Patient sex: M
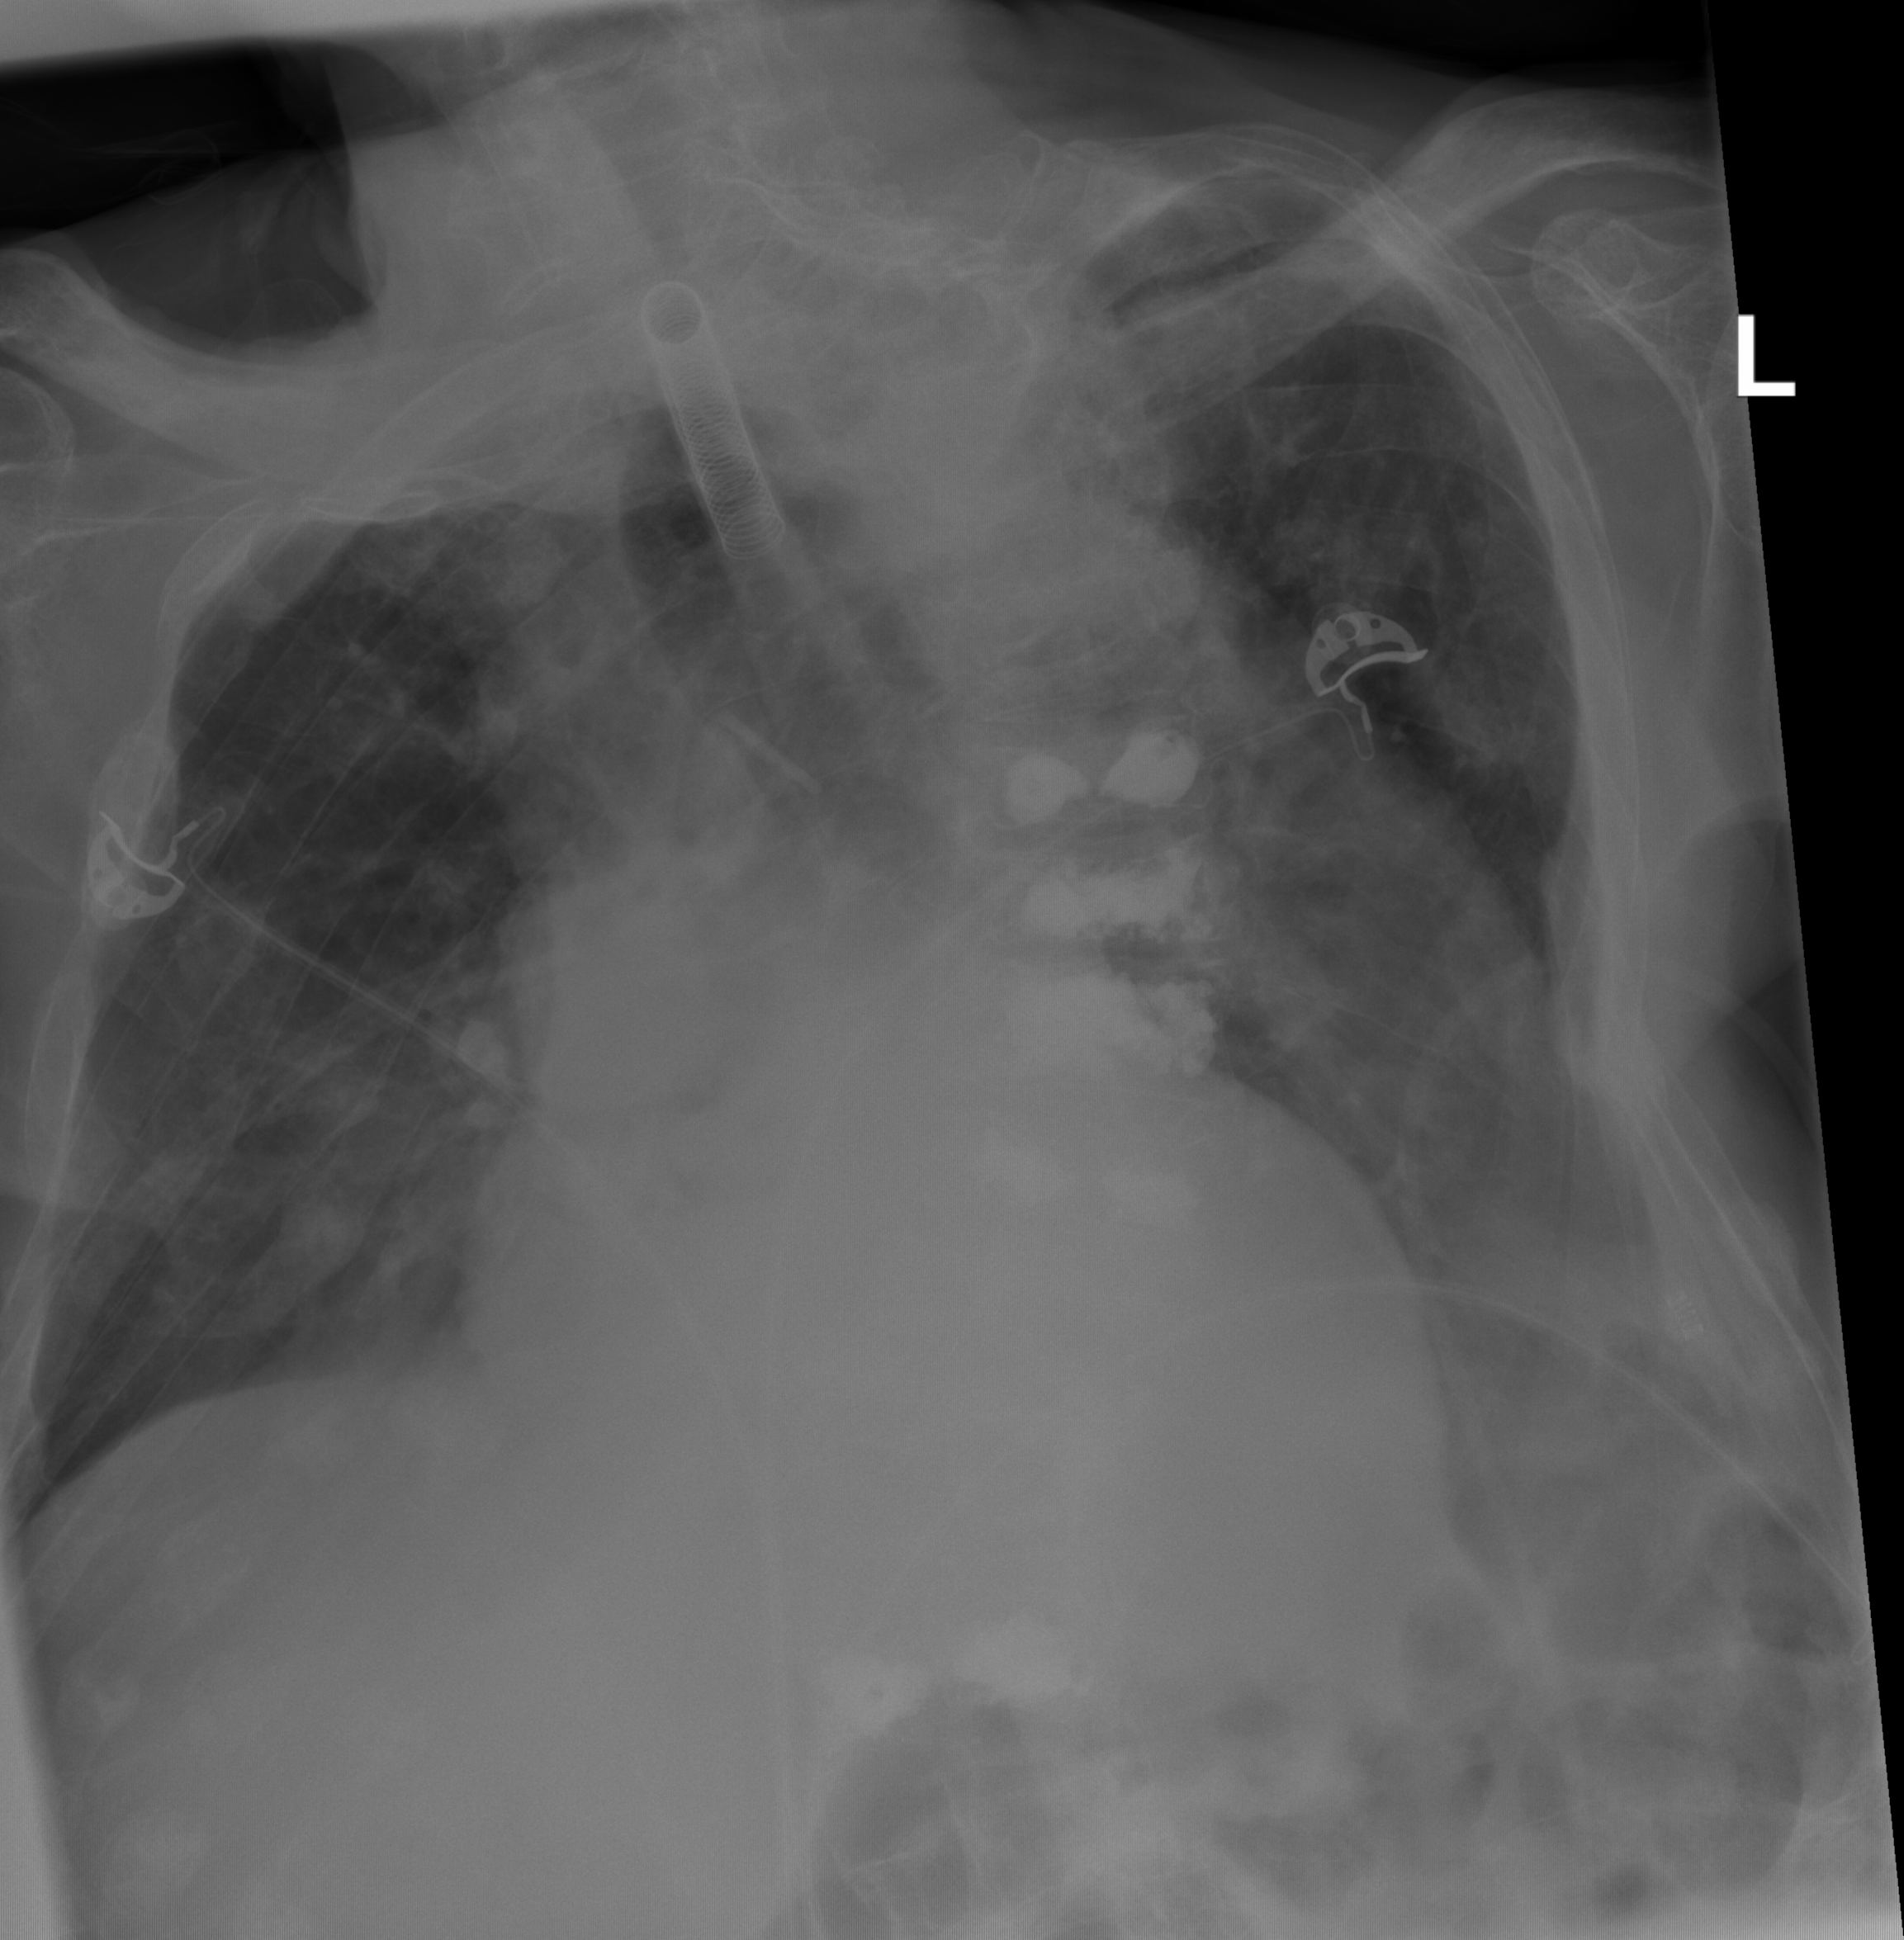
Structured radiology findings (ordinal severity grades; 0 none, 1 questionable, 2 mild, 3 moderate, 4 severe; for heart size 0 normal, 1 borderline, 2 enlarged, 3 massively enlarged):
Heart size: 2
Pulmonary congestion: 0
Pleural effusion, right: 0
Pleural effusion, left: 0
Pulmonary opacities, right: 2
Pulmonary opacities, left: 2
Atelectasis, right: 0
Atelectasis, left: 0